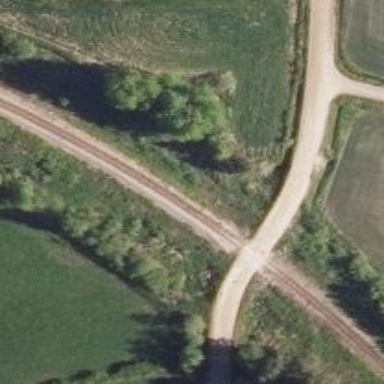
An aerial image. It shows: Level crossing with saltire marking.